Field crop: maize
Growth stage: 2
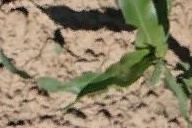
Species: maize